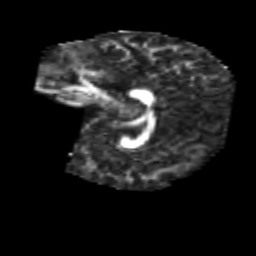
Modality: FA
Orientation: sagittal
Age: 7
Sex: female
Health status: healthy